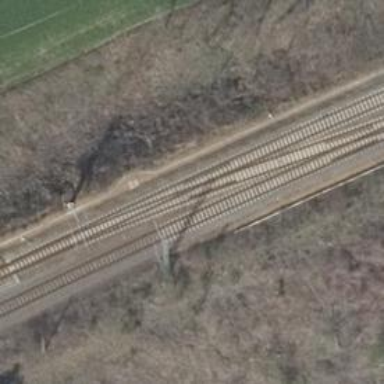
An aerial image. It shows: Railway track with contact lines for electrification.